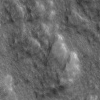
Atmospheric dust classification: not_dusty